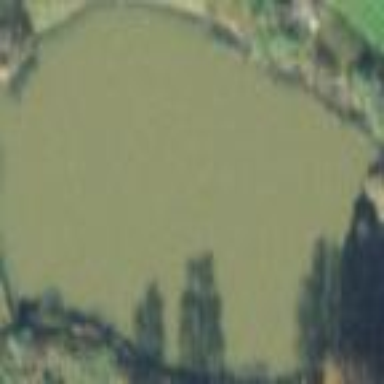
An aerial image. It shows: Beautiful lake surrounded by nature.